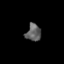
Tissue: prostate
Cell type: T cells
Senescence score: 0.3513
Nuclear area (px): 255
Mean DAPI intensity: 94.106